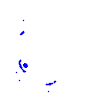
Particle: kaon